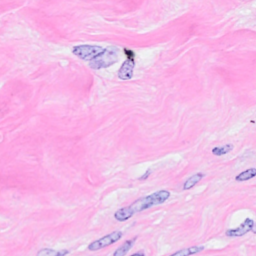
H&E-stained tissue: Breast